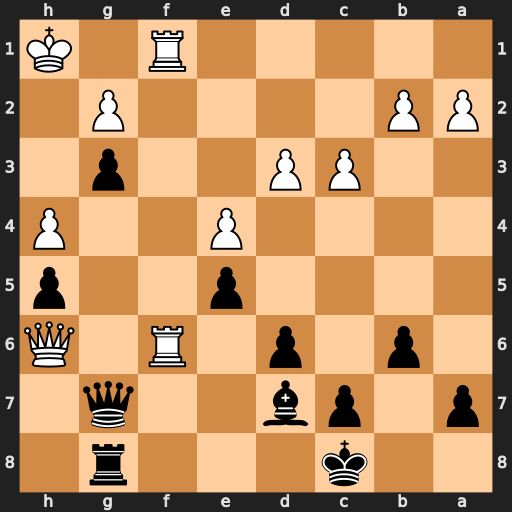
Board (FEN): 2k3r1/p1pb2q1/1p1p1R1Q/4p2p/4P2P/2PP2p1/PP4P1/5R1K
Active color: b
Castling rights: -
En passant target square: -
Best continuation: Qg4 R6f4 exf4